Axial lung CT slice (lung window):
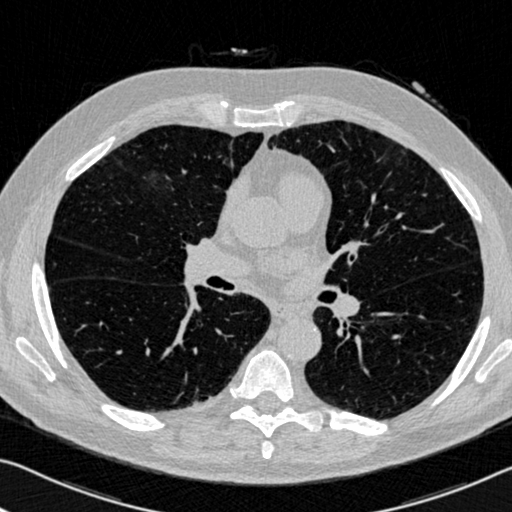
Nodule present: no